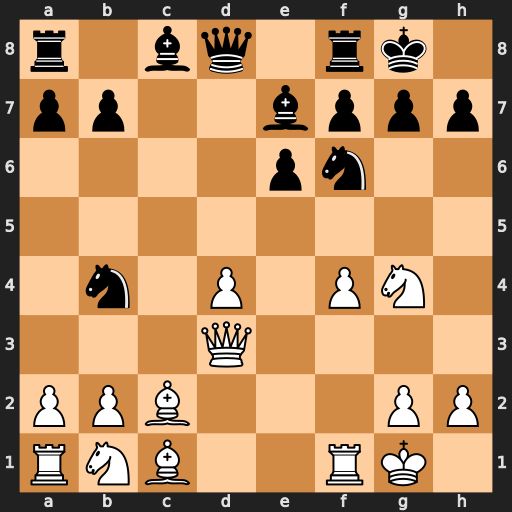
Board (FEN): r1bq1rk1/pp2bppp/4pn2/8/1n1P1PN1/3Q4/PPB3PP/RNB2RK1
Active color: w
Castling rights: -
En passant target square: -
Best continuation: Nxf6+ gxf6 Qxh7#